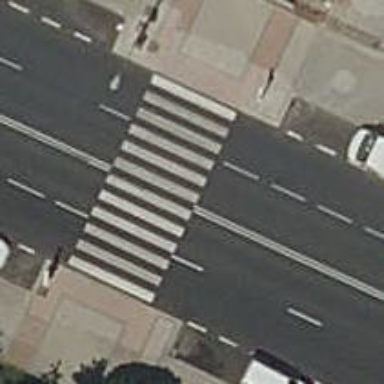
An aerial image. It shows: Uncontrolled zebra crossing on the road.